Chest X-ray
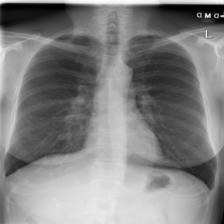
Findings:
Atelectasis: negative
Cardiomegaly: negative
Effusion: negative
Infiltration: negative
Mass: negative
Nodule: negative
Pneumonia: negative
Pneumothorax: negative
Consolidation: negative
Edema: negative
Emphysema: negative
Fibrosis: negative
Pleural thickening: negative
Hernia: negative